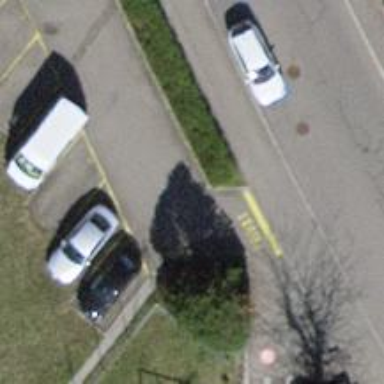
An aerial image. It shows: Parking aisle designated as service road.